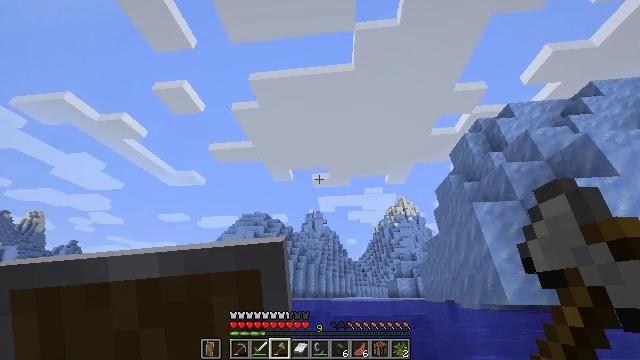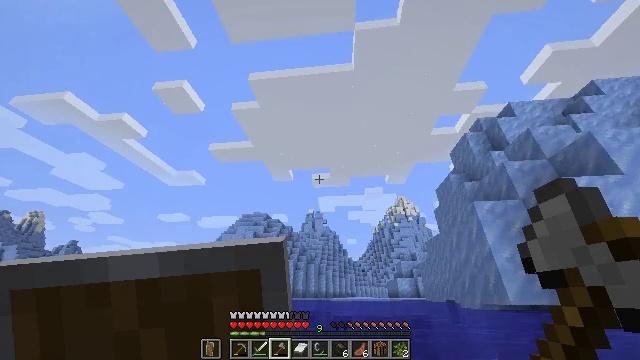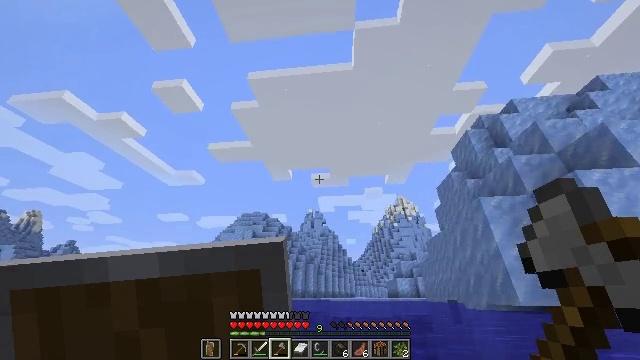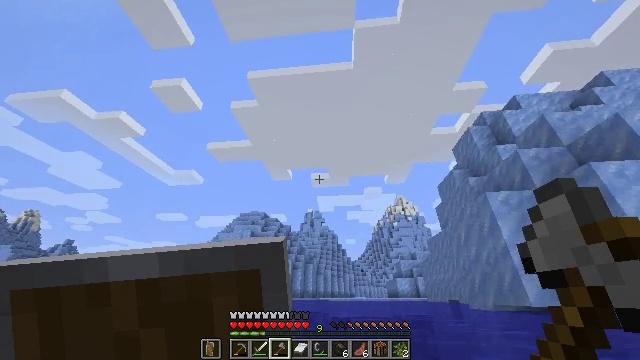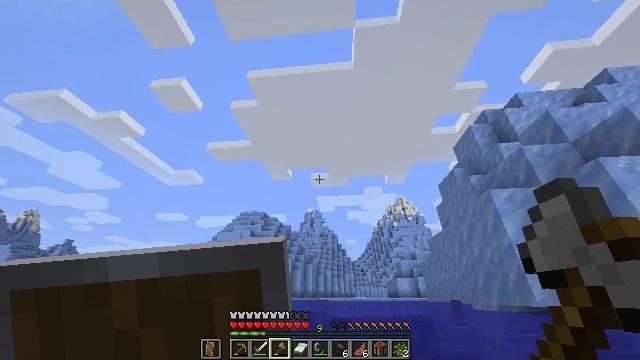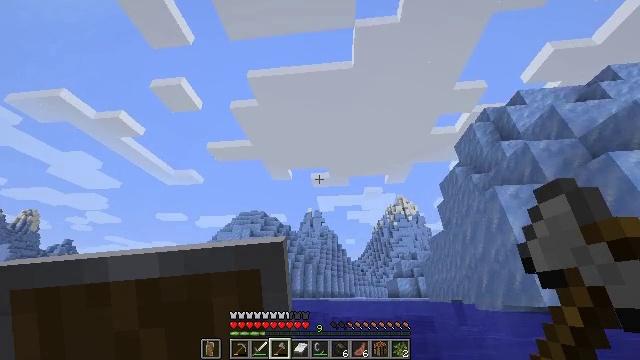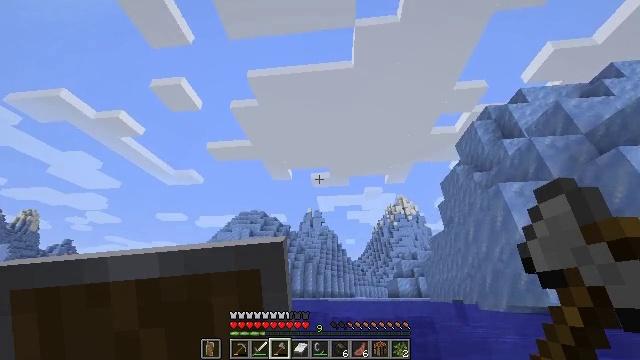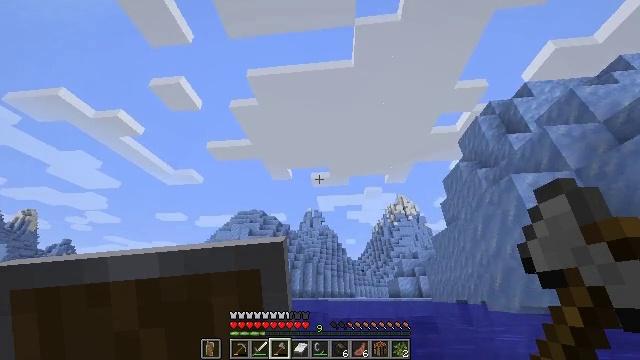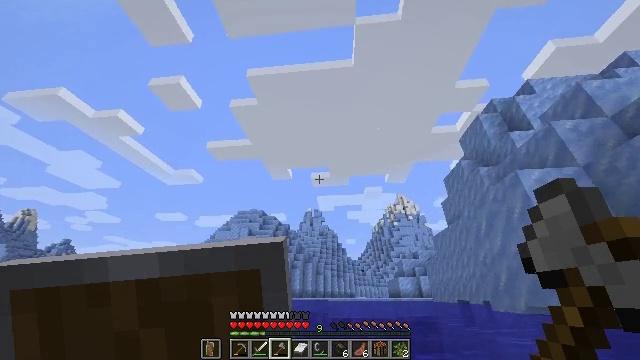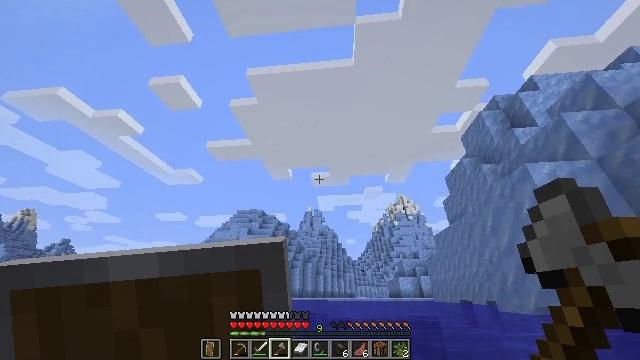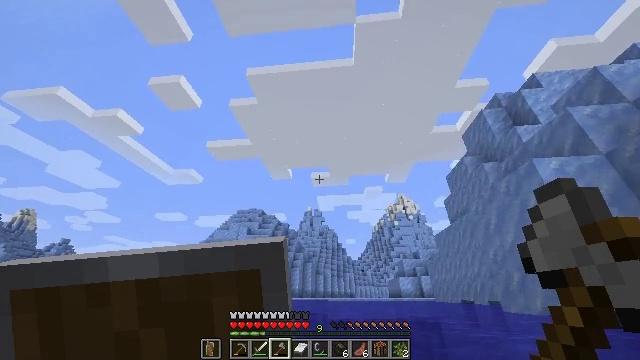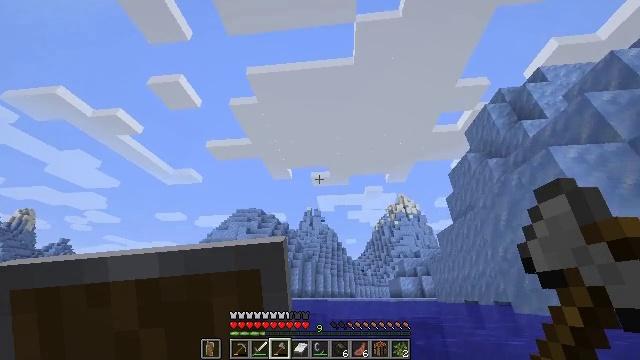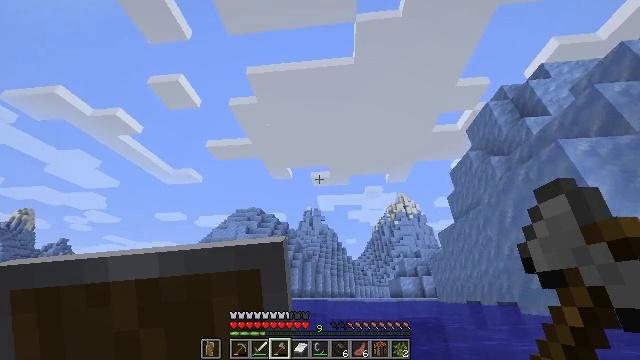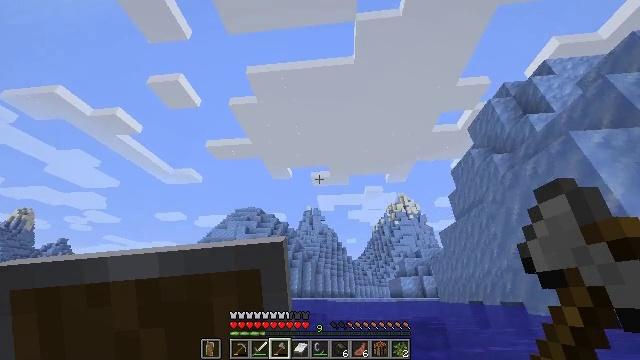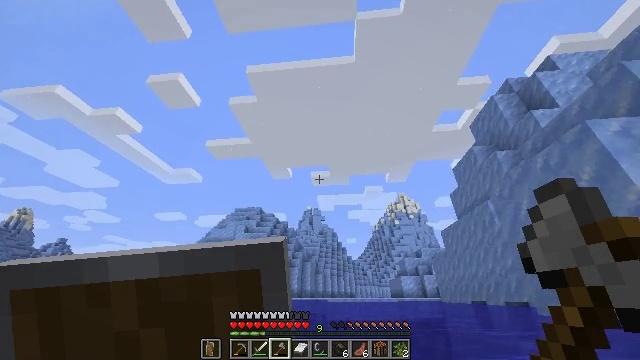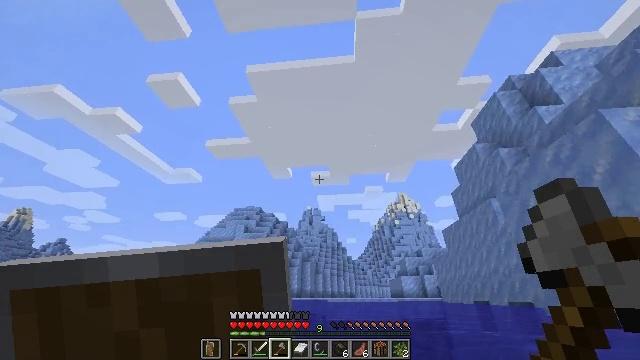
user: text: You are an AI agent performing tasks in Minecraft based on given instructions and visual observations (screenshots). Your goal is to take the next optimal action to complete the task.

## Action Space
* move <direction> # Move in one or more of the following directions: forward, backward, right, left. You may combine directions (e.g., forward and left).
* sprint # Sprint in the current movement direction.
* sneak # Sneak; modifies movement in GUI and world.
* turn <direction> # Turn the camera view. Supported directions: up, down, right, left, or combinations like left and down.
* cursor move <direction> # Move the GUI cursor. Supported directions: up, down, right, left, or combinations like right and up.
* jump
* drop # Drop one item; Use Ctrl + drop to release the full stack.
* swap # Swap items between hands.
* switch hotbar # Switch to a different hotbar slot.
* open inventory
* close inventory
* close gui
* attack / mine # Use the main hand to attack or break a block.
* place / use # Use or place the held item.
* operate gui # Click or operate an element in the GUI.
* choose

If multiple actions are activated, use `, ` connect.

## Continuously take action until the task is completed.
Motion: motion action
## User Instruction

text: Gather packed ice blocks.
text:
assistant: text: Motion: move forward, sprint
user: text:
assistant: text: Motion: move forward, sprint
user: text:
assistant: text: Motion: move forward, sprint
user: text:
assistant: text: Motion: move forward, sprint
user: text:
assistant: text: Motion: move forward, sprint
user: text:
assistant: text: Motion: move forward, sprint
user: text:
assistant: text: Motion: move forward, sprint
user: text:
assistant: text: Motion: move forward, sprint
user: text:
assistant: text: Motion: move forward, sprint
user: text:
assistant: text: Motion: move forward, sprint
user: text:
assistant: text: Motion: move forward, sprint
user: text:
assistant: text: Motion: move forward, sprint
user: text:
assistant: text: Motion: move forward, sprint
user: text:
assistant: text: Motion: move forward, sprint
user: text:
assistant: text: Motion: move forward, sprint
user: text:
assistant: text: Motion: move forward, sprint
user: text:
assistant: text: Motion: move forward, sprint
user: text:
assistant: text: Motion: move forward, sprint
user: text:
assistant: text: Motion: move forward, sprint
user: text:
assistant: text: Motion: move forward, sprint
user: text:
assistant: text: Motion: move forward, sprint
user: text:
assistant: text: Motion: move forward, sprint
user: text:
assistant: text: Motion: move forward, sprint
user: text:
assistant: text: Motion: move forward, sprint
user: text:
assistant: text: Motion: move forward, sprint
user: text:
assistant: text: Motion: move forward, sprint
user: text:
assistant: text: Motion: move forward, sprint
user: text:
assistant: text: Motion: move forward, sprint
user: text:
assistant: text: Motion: move forward, sprint
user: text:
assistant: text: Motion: move forward, sprint